Question: I am not able to successfully process the sending of an sms through the firebase extension. Attached is the code of my js code to generate the document in the firestore collection, as well as the document created by the extension, where you can see the parameters received and the error. I have talked to messagebird support and they do not handle this error. The problem must be with firebase.
'''
firestoredb.collection('messages').add({
channelId: 'mychannelID',
originator : 'Testing',
recipients : ['<PHONE>'],
type: 'sms',
body : 'This is a test',
});
'''
Firestore Document data and error:

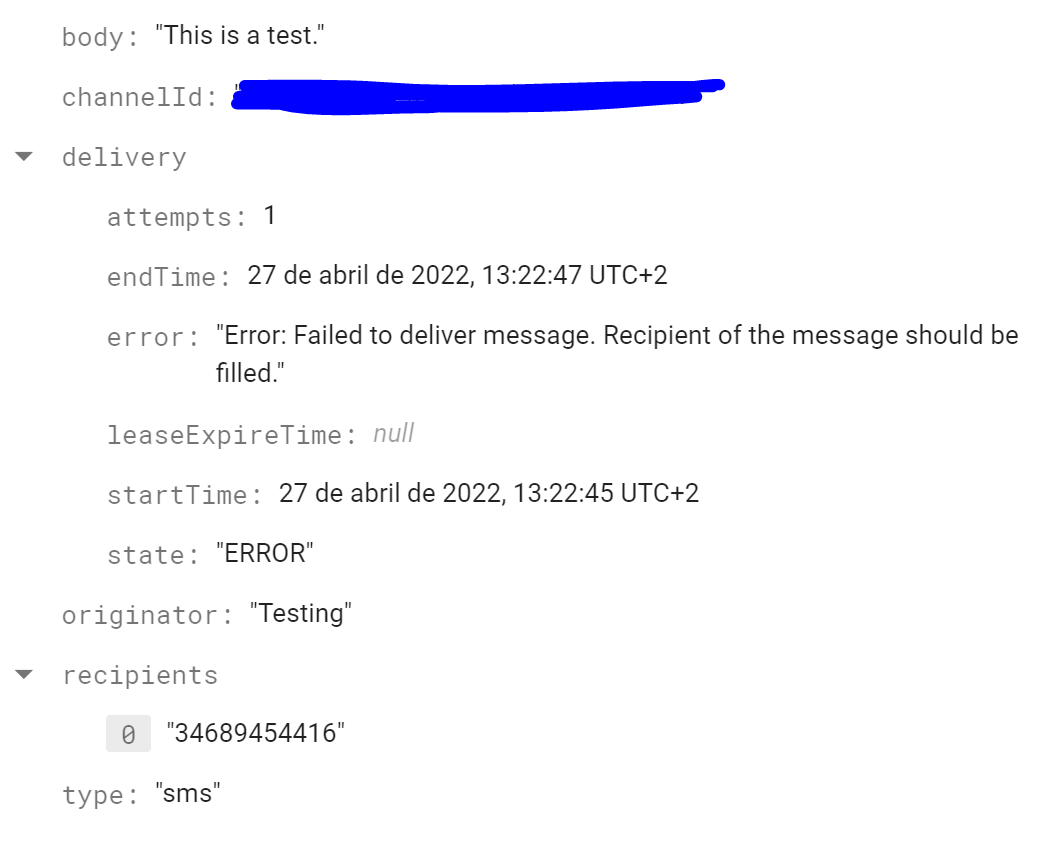
Answer: If I look at the documentation for the <URL> extension, they show the following code sample for sending a message:
'''
db.collection('YOUR_DOCUMENT_COLLECTION').add({
channelId: 'YOUR_CHANNEL_ID',
type: 'text',
content: {
text: 'YOUR_MESSAGE_CONTENT'
},
to: 'RECIPIENT_OF_THE_MESSAGE',
});
'''
Based on that, it seems you need to specify the recipient(s) in a field named 'to', while you have field named 'recipients'.